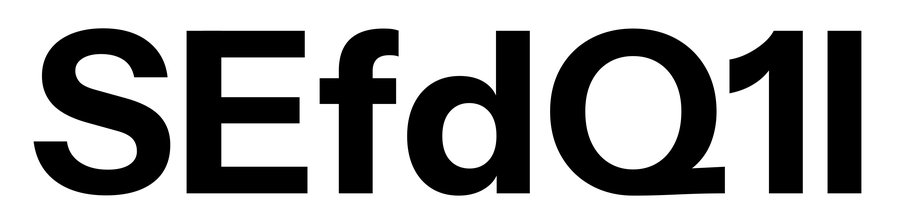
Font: InstrumentSans_Bold